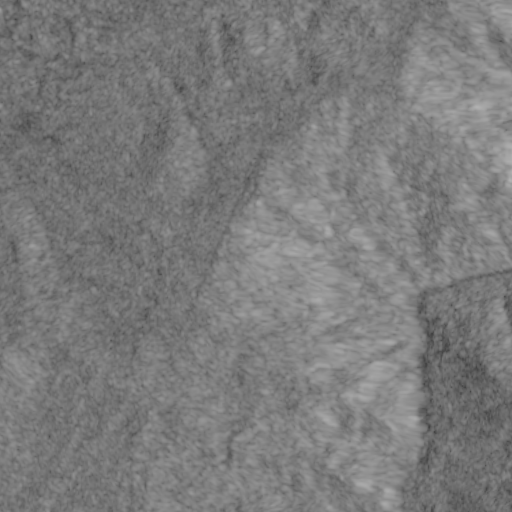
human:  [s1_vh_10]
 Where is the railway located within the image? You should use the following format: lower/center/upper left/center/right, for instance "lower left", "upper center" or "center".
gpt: The railway is located in the lower right of the image.
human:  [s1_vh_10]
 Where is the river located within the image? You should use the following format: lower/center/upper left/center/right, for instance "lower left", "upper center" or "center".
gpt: The river is located in the lower right of the image.
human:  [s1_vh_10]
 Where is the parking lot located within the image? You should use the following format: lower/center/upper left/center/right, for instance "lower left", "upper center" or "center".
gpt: There is no parking lot in the image.

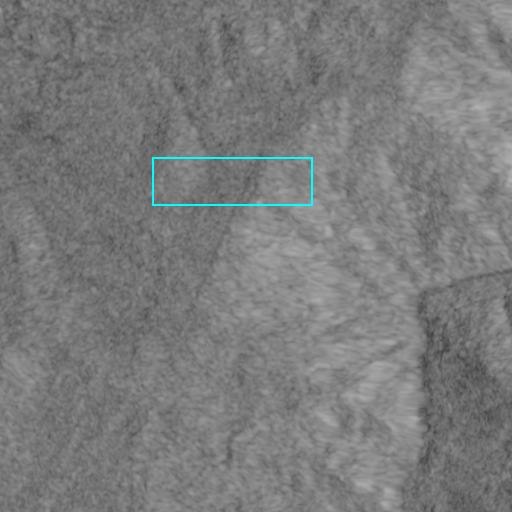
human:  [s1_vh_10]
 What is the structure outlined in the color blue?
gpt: There is no blue outline.
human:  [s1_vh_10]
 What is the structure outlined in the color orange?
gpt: There is no structure outlined in orange.